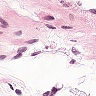
Metastatic tissue present: no